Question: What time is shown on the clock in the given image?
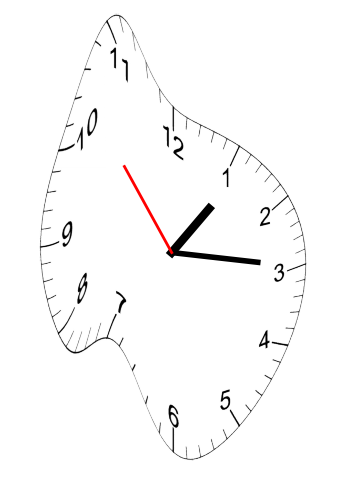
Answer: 01:14:53